Question: I'm trying to deploy a small test app to a server, but even though Flask is installed on the server, I'm still getting a "no module named flask" error every time I try to run the app on the server.
This is the error message I get, and the server telling me that Flask is already installed
.
I have looked at some of the other solutions on this site, but I have to admit I am a complete noob and can't even understand what some of those solutions mean. There are some mentions of the path files being wrong, but I'm not sure what that means or how to fix it on the server. Can anyone explain what might have gone wrong and how to fix it?
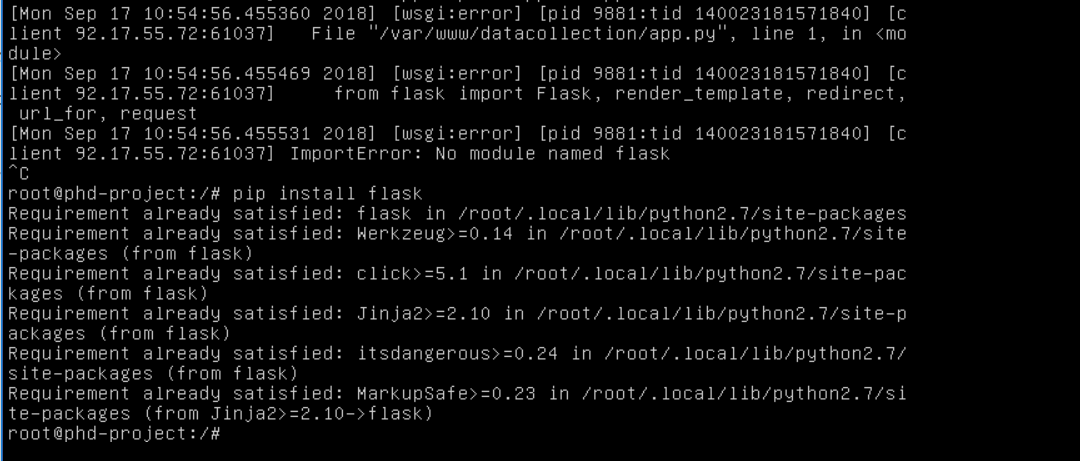
Answer: Try
'''
help('modules')
'''
in , this will list all the available modules as <URL>
If it still doesn't resolve your issue, then try <URL>
If it still doesn't work, <URL>
()